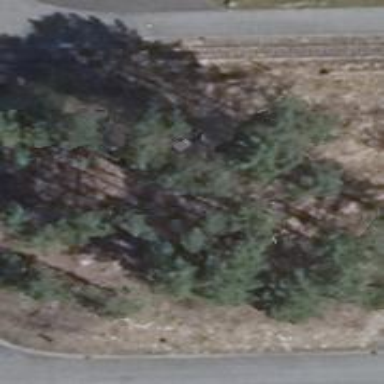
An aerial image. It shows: Evergreen needle-leaved forest.